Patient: sex M, age 48
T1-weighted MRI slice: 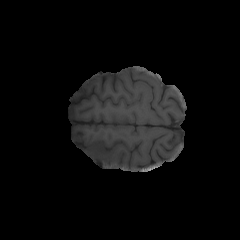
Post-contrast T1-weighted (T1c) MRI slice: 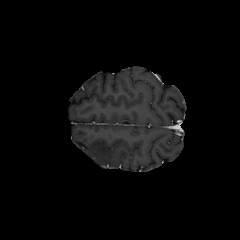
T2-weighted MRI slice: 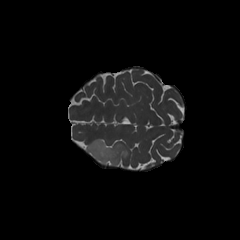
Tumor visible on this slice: yes
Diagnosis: Astrocytoma, IDH-mutant
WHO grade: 3